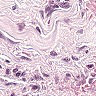
Metastatic tissue present: no